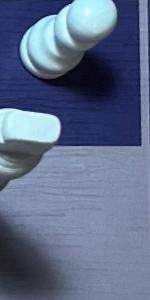
Label: Empty